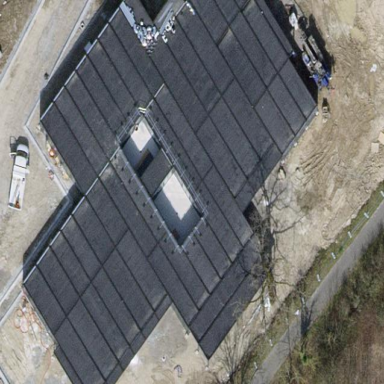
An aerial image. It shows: Kindergarten building.